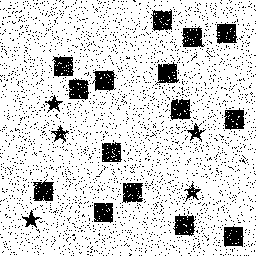
Squares: 15
Triangles: 0
Stars: 5
Total shapes: 20